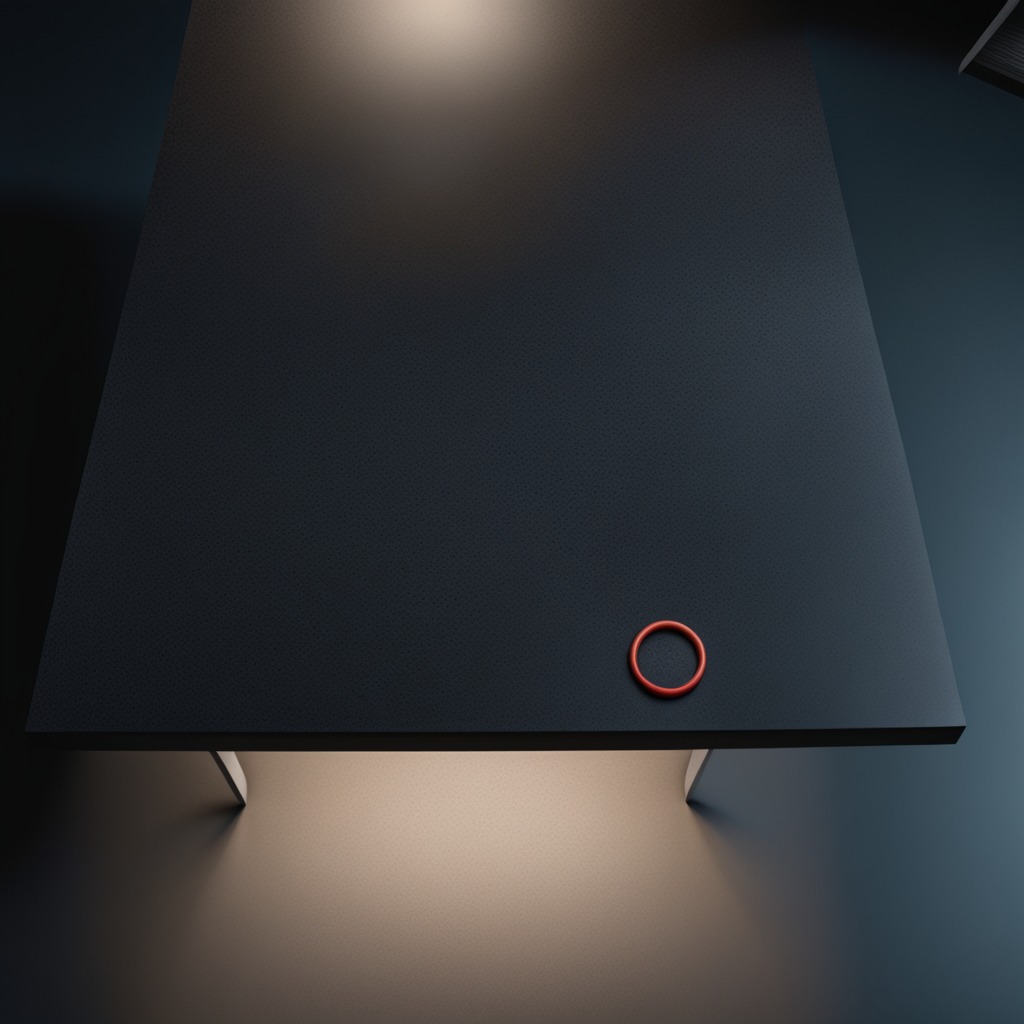
A rubber O-ring lying on a clean granite table inside a workshop at night dim ambient light soft shadows worn but